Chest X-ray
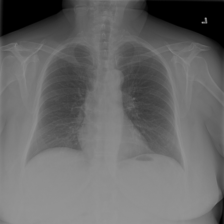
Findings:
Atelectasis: negative
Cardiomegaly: negative
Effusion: negative
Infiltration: negative
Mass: negative
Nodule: negative
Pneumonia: negative
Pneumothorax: negative
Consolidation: negative
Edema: negative
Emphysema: negative
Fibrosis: negative
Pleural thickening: negative
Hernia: negative